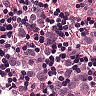
Metastatic tissue present: yes